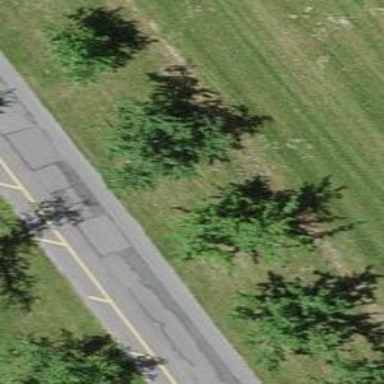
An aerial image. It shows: Avenue of deciduous broadleaved trees.